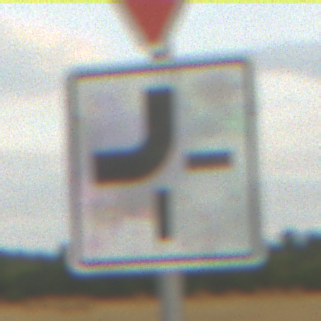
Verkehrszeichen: VerlaufVorfahrtsstrasse2
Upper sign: VorfahrtGewaehren
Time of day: SunriseSunset
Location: Outdoor (RoadRail)
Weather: PartlyCloudy
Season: NotSpecified
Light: Natural